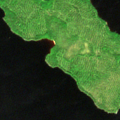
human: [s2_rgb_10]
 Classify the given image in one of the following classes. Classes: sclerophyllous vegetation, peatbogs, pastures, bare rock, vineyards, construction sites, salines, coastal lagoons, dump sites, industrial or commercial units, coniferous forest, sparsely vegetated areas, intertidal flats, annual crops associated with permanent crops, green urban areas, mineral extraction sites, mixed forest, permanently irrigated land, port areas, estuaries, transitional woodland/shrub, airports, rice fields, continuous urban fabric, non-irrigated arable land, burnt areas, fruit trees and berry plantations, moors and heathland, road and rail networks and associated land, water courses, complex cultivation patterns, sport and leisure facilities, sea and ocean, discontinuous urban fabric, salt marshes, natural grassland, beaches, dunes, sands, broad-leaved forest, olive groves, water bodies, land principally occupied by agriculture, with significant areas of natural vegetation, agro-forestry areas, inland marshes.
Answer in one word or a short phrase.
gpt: coniferous forest, mixed forest, water bodies